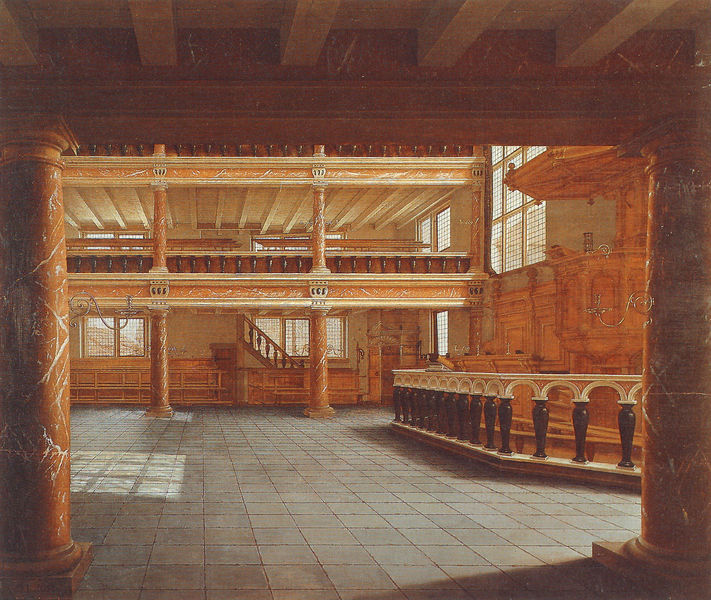
Titel: Innenansicht der Remonstrantenkirche in Rotterdam
Künstler: Anthony de Lorme
Institution: Brüssel, Musée d`Ixelles
Schlagwörter: gemälde, weiß, braun, fenster, hell, licht, marmor, säule, säulen, ball, malerei, architektur, barock, innenraum, kirche, boden, decke, innen, tanzen, theater, bank, empore, saal, treppe, detail, balken, geländer, marmoriert, fussboden, balustrade, fliesen, kanzel, platten, gips, baluster, deckenbalken, ballsaal, chorgestühl, ampore, altarkanzel